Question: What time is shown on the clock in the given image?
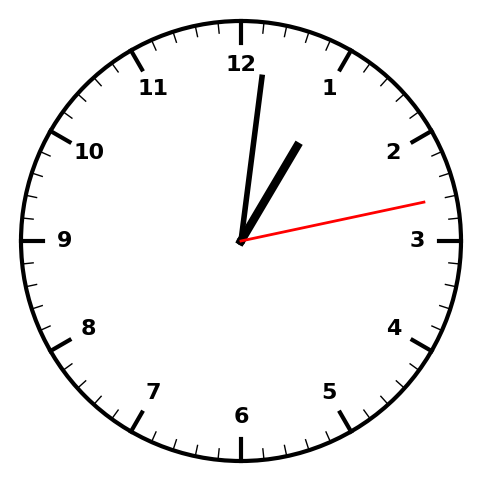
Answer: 01:01:13